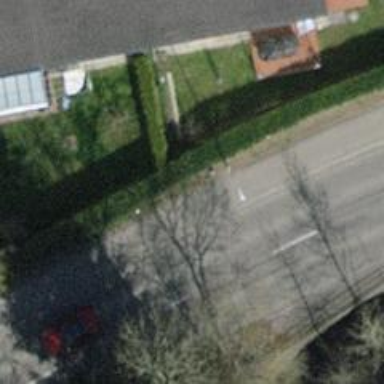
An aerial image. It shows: Hedge acting as barrier.